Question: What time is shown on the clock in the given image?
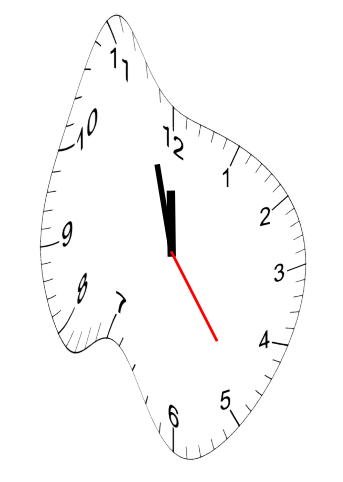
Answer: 11:57:24